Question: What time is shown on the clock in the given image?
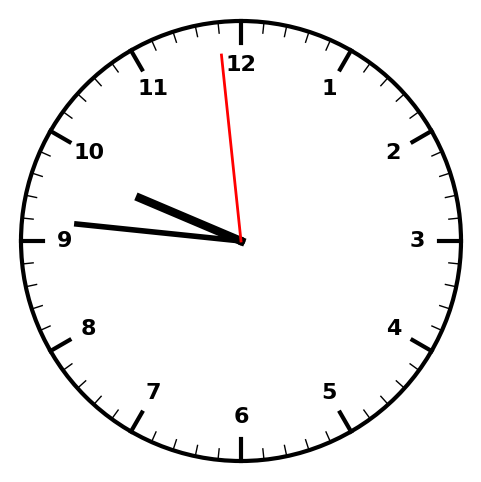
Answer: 09:45:59